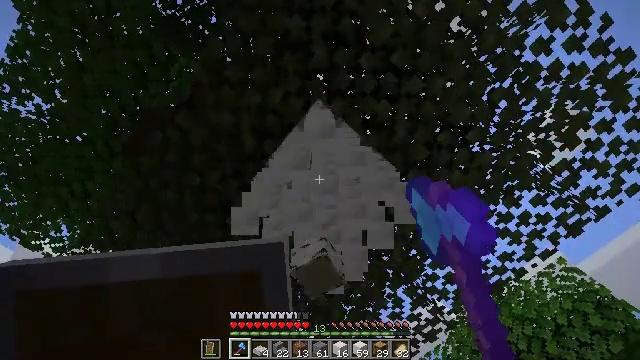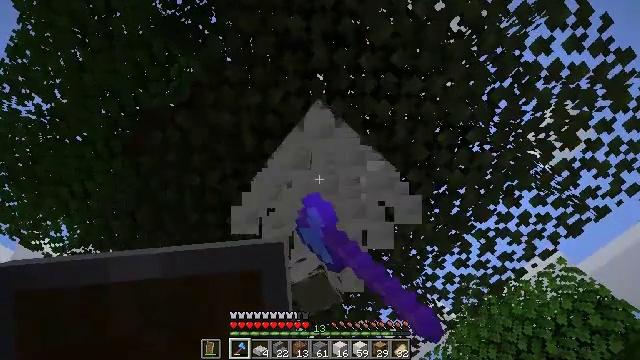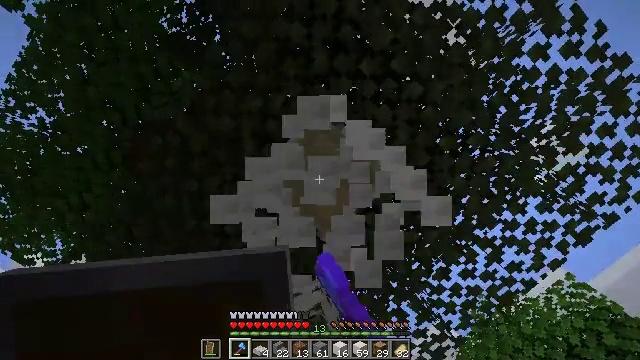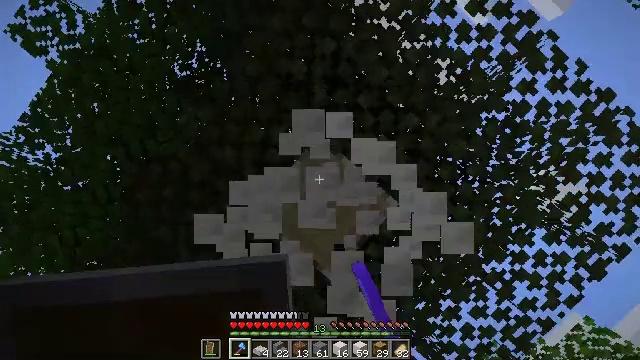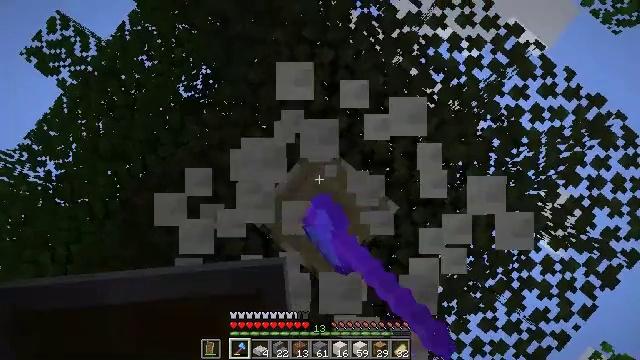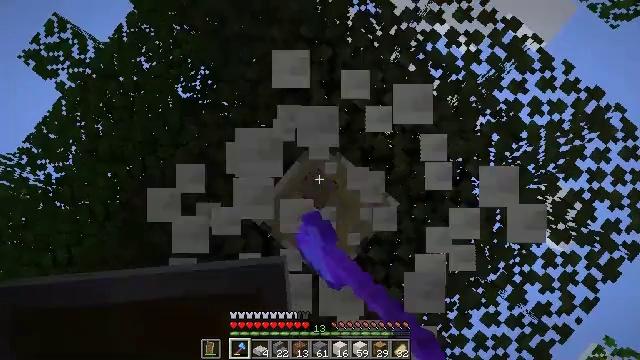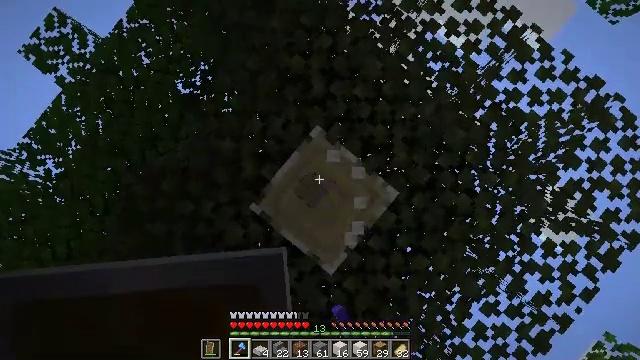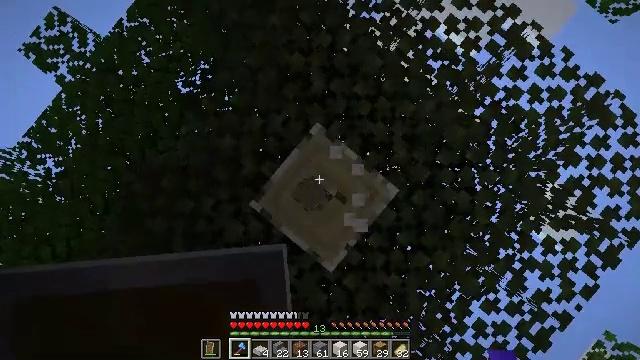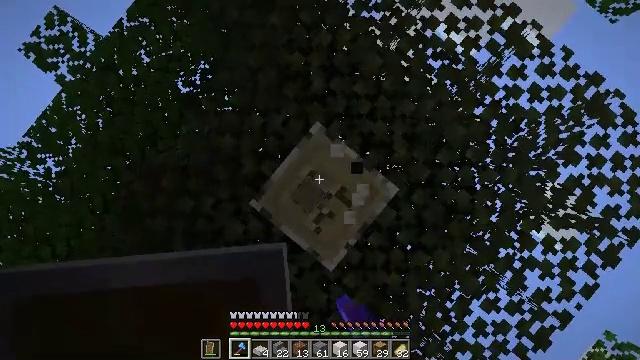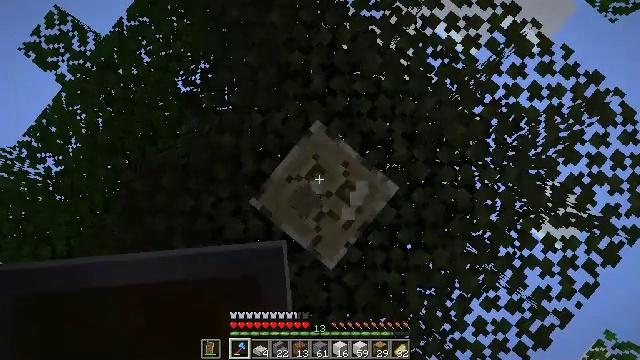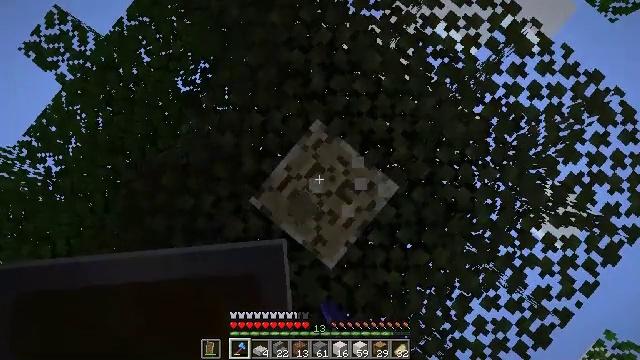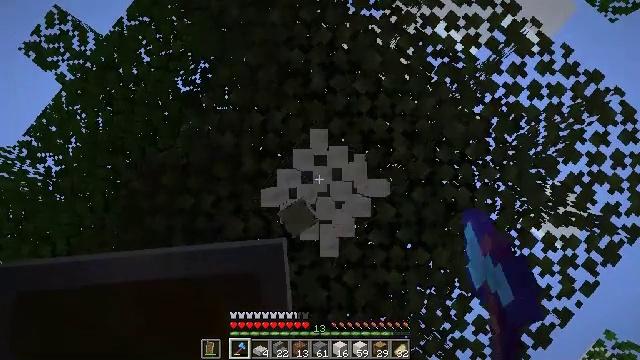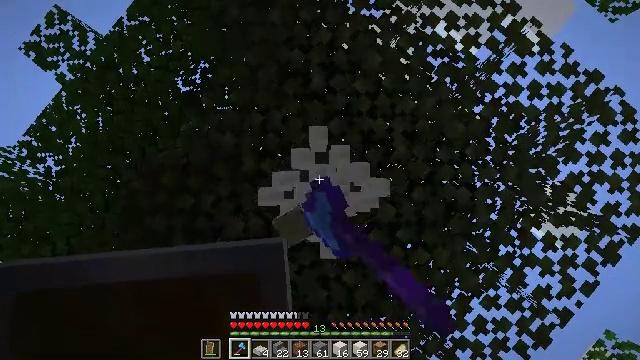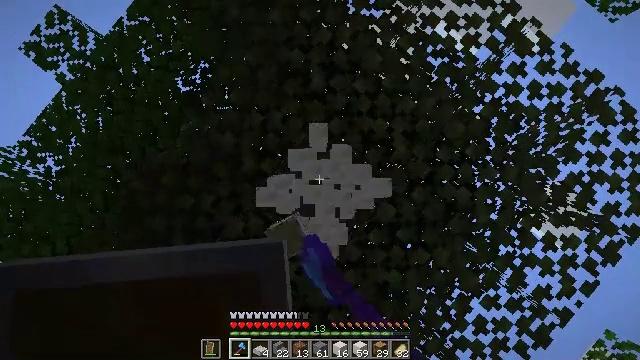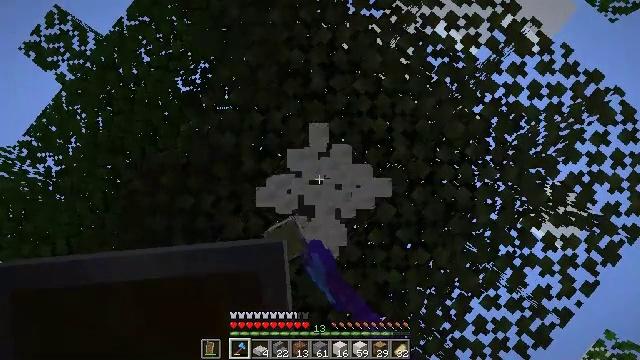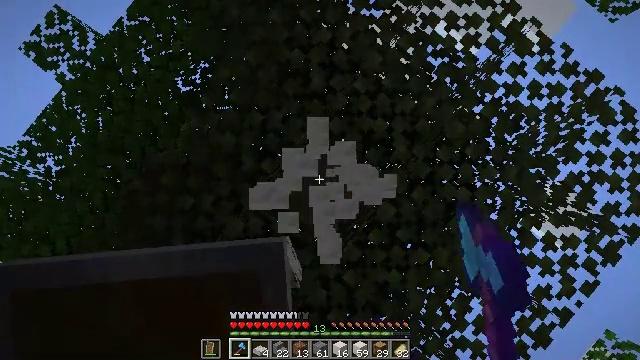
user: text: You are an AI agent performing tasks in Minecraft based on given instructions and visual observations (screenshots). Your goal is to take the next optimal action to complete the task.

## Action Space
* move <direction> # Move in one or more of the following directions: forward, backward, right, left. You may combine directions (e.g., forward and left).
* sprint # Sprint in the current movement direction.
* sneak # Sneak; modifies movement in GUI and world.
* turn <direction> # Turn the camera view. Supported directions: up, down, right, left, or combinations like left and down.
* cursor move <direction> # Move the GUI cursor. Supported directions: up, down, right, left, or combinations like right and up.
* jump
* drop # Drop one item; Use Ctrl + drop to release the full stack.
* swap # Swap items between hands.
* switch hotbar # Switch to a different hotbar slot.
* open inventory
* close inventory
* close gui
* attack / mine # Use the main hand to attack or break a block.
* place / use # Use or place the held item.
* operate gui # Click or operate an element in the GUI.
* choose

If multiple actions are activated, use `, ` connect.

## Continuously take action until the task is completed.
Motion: motion action
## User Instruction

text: Chop down the birch log.
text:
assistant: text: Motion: move forward, attack / mine
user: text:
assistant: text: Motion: move forward, turn up, attack / mine
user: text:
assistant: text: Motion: move forward, turn up, attack / mine
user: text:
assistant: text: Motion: turn up, attack / mine
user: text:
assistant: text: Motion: turn up, attack / mine
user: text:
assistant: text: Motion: attack / mine
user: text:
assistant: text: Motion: attack / mine
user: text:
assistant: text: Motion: attack / mine
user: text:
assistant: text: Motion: attack / mine
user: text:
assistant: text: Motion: attack / mine
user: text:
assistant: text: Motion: attack / mine
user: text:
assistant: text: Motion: attack / mine
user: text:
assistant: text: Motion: attack / mine
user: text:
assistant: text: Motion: attack / mine
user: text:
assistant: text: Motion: attack / mine
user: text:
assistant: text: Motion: attack / mine
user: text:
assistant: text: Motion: attack / mine
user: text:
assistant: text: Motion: attack / mine
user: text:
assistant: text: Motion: attack / mine
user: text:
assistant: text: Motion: attack / mine
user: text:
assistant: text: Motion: attack / mine
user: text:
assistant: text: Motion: attack / mine
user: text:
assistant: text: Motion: attack / mine
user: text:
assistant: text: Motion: attack / mine
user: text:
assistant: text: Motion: attack / mine
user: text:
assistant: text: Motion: attack / mine
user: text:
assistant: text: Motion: attack / mine
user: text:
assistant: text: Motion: attack / mine
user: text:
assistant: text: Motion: attack / mine
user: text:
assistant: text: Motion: attack / mine